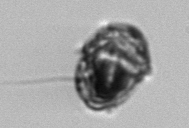
Label: Proterythropsis